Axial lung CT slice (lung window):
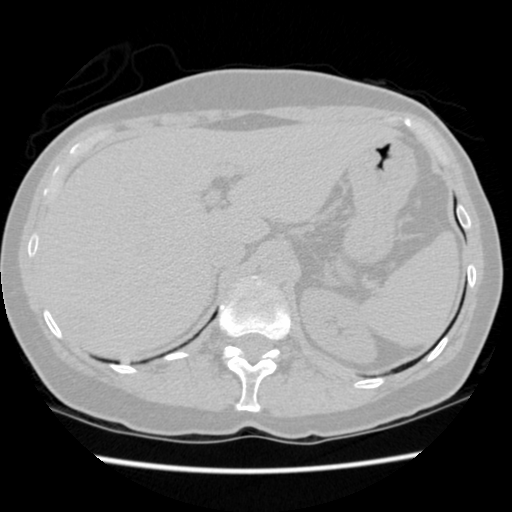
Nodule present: no